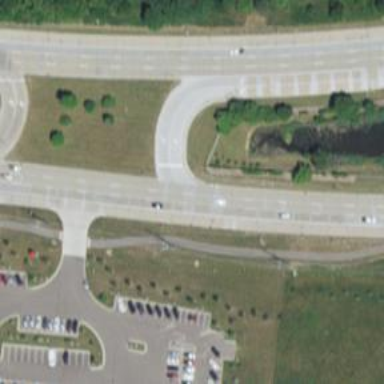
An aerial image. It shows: Trunk link road with asphalt surface.